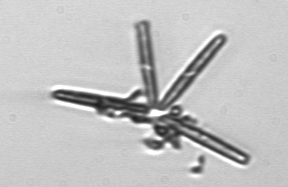
Label: Thalassionema